Question: When setting a png image as the stage icon in JavaFX (using Kotlin, but this is also a problem in Java), the icon seems to be deformed.
I have googled for this problem, and found the following things:
- <URL>
<URL>
Original 32x32 image provided to JavaFx. The image JavaFx put in the taskbar.
<URL>
Original 48x48 image provided to JavaFx. The image JavaFx put in the taskbar.
It looks like the 32x32 one has to be scaled up, and the 48x48 one has to be scaled down, to something around 42x42 (I also made a 42x42 but that didn't help either).
Since the sizes that Windows 'wants' are either a power of two or 48x48, you would say that those sizes would work.
- <URL>
As I am aware that this is (probably) an unresolved bug in JavaFX and the other question was last active about three years ago, I am wondering if anyone has found a better workaround in the meantime.
I have created an MWE in Kotlin similar to the one provided in the issue page, as you can easily compare the original image to the one that ends up in the task bar. The images used are the following:
-
'''
class Main : Application() {
override fun start(primaryStage: Stage) {
val icon48 = Image("sample/icon48.png")
val icon32 = Image("sample/icon32.png")
primaryStage.scene = Scene(Group(
ImageView(icon48)
ImageView(icon32)
))
primaryStage.icons.addAll(
icon48,
icon32
)
primaryStage.show()
}
}
fun main(args: Array<String>) {
Application.launch(Main::class.java, *args)
}
'''
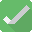
Answer: A solution for Windows release versions of your program (where it most matters, this doesn't help for the debug version) is using launch4j and InnoSetup.
launch4j generates an executable file, and InnoSetup wraps an installation procedure around it.
(and make it pinnable to the taskbar)
1. Using Gradle, add the launch4j plugin. For example when using Kotlin Gradle DSL, add
'''
plugins {
// Plugin to build .exe files.
id("edu.sc.seis.launch4j") version "2.4.4"
}
dependencies {
// JNA, used to e.g. make a program pinnable to taskbar.
compile("net.java.dev.jna:jna:4.5.1")
compile("net.java.dev.jna:jna-platform:4.5.1")
}
launch4j {
mainClassName = "nl.mynamespace.myapp.MainKt"
icon = "$projectDir/src/main/resources/myapp32.ico"
manifest = "$projectDir/releasing/launch4j/myapp.manifest"
}
'''
and put the icon and manifest file in the paths you specified, with the manifest containing
'''
<?xml version="1.0" encoding="UTF-8" standalone="yes"?>
<assembly xmlns="urn:schemas-microsoft-com:asm.v1" manifestVersion="1.0">
<trustInfo xmlns="urn:schemas-microsoft-com:asm.v3">
<security>
<requestedPrivileges>
<requestedExecutionLevel level="highestAvailable"
uiAccess="False" />
</requestedPrivileges>
</security>
</trustInfo>
</assembly>
'''
2. Run the Gradle task 'launch4j/createExe'.
3. Download <URL>.
4. Adapt any configuration ('.iss') file to your project, for example like below
'''
#define MyAppName "Myapp"
#define MyAppVersion "2.0.0-beta.9"
#define MyAppPublisher "mynamespace"
#define MyAppURL "https://github.com/mynamespace/myapp"
#define MyAppExeName "myapp.exe"
[Setup]
; NOTE: The value of AppId uniquely identifies this application.
; Do not use the same AppId value in installers for other applications.
; (To generate a new GUID, click Tools | Generate GUID inside the IDE.)
AppId={{something generated here}}
AppName={#MyAppName}
AppVersion={#MyAppVersion}
;AppVerName={#MyAppName} {#MyAppVersion}
AppPublisher={#MyAppPublisher}
AppPublisherURL={#MyAppURL}
AppSupportURL={#MyAppURL}
AppUpdatesURL={#MyAppURL}
DefaultDirName={pf}\{#MyAppName}
DisableProgramGroupPage=yes
LicenseFile=..\..\LICENSE
OutputDir=..\innoSetup
OutputBaseFilename=setup_myapp_{#MyAppVersion}
SetupIconFile=..\..\src\main
esources\myapp32.ico
Compression=lzma
SolidCompression=yes
[Languages]
Name: "english"; MessagesFile: "compiler:Default.isl"
[Tasks]
Name: "desktopicon"; Description: "{cm:CreateDesktopIcon}"; GroupDescription: "{cm:AdditionalIcons}"; Flags: unchecked
[Files]
Source: "..\..uild\launch4j\myapp.exe"; DestDir: "{app}"; Flags: ignoreversion
; NOTE: Don't use "Flags: ignoreversion" on any shared system files
[Icons]
Name: "{commonprograms}\{#MyAppName}"; Filename: "{app}\{#MyAppExeName}"
Name: "{commondesktop}\{#MyAppName}"; Filename: "{app}\{#MyAppExeName}"; Tasks: desktopicon; Comment: "Myapp {#MyAppVersion}"; AppUserModelID: "nl.mynamespace.myapp.Main"
; create icon shortcut that embeds AppUserModelID information, which is the same as
; set in the program, to enable pinning to taskbar.
[Run]
Filename: "{app}\{#MyAppExeName}"; Description: "{cm:LaunchProgram,{#StringChange(MyAppName, '&', '&&')}}"; Flags: shellexec postinstall skipifsilent
'''
5. In InnoSetup, click Build | Compile. If you got all the paths right you will now have an installation file, if you use it you will install your JavaFX application which you can pin to the taskbar.
Resulting icon:
<URL>